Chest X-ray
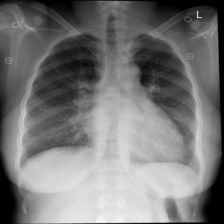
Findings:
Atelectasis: negative
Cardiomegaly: positive
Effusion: negative
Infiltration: negative
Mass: negative
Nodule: negative
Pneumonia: negative
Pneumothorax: negative
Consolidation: negative
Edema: negative
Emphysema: negative
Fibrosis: negative
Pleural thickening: negative
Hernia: negative